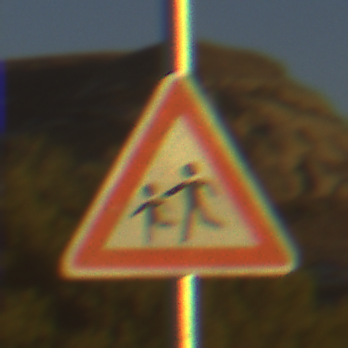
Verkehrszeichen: KinderRechts
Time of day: SunriseSunset
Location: Outdoor (Nature)
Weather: Clear
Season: NotSpecified
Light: Natural